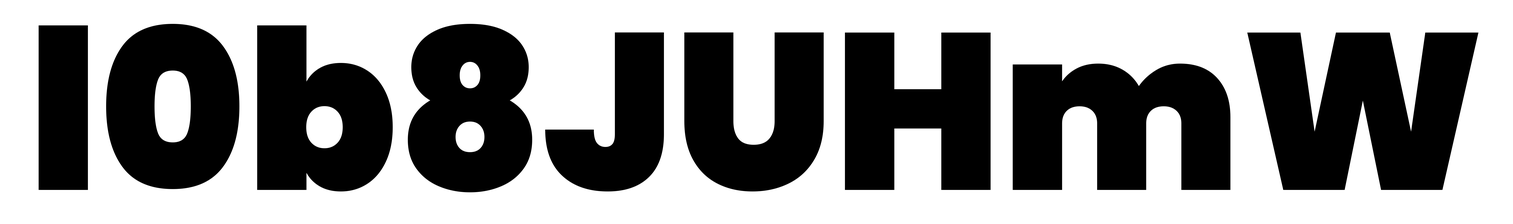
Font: Poppins-Black